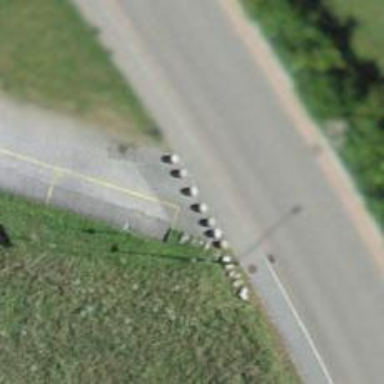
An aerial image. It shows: Bollard.